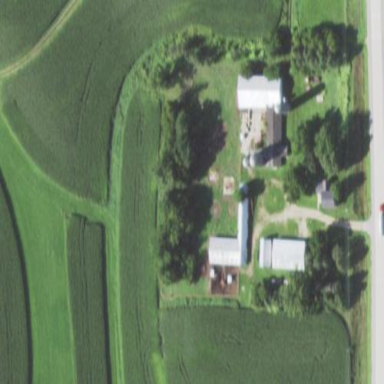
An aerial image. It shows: Farmyard area.